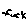
Label: bird